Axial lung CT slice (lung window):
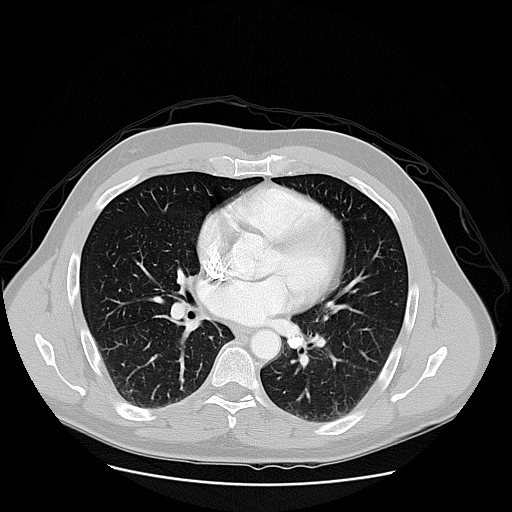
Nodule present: no